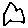
Label: cloud